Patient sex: M
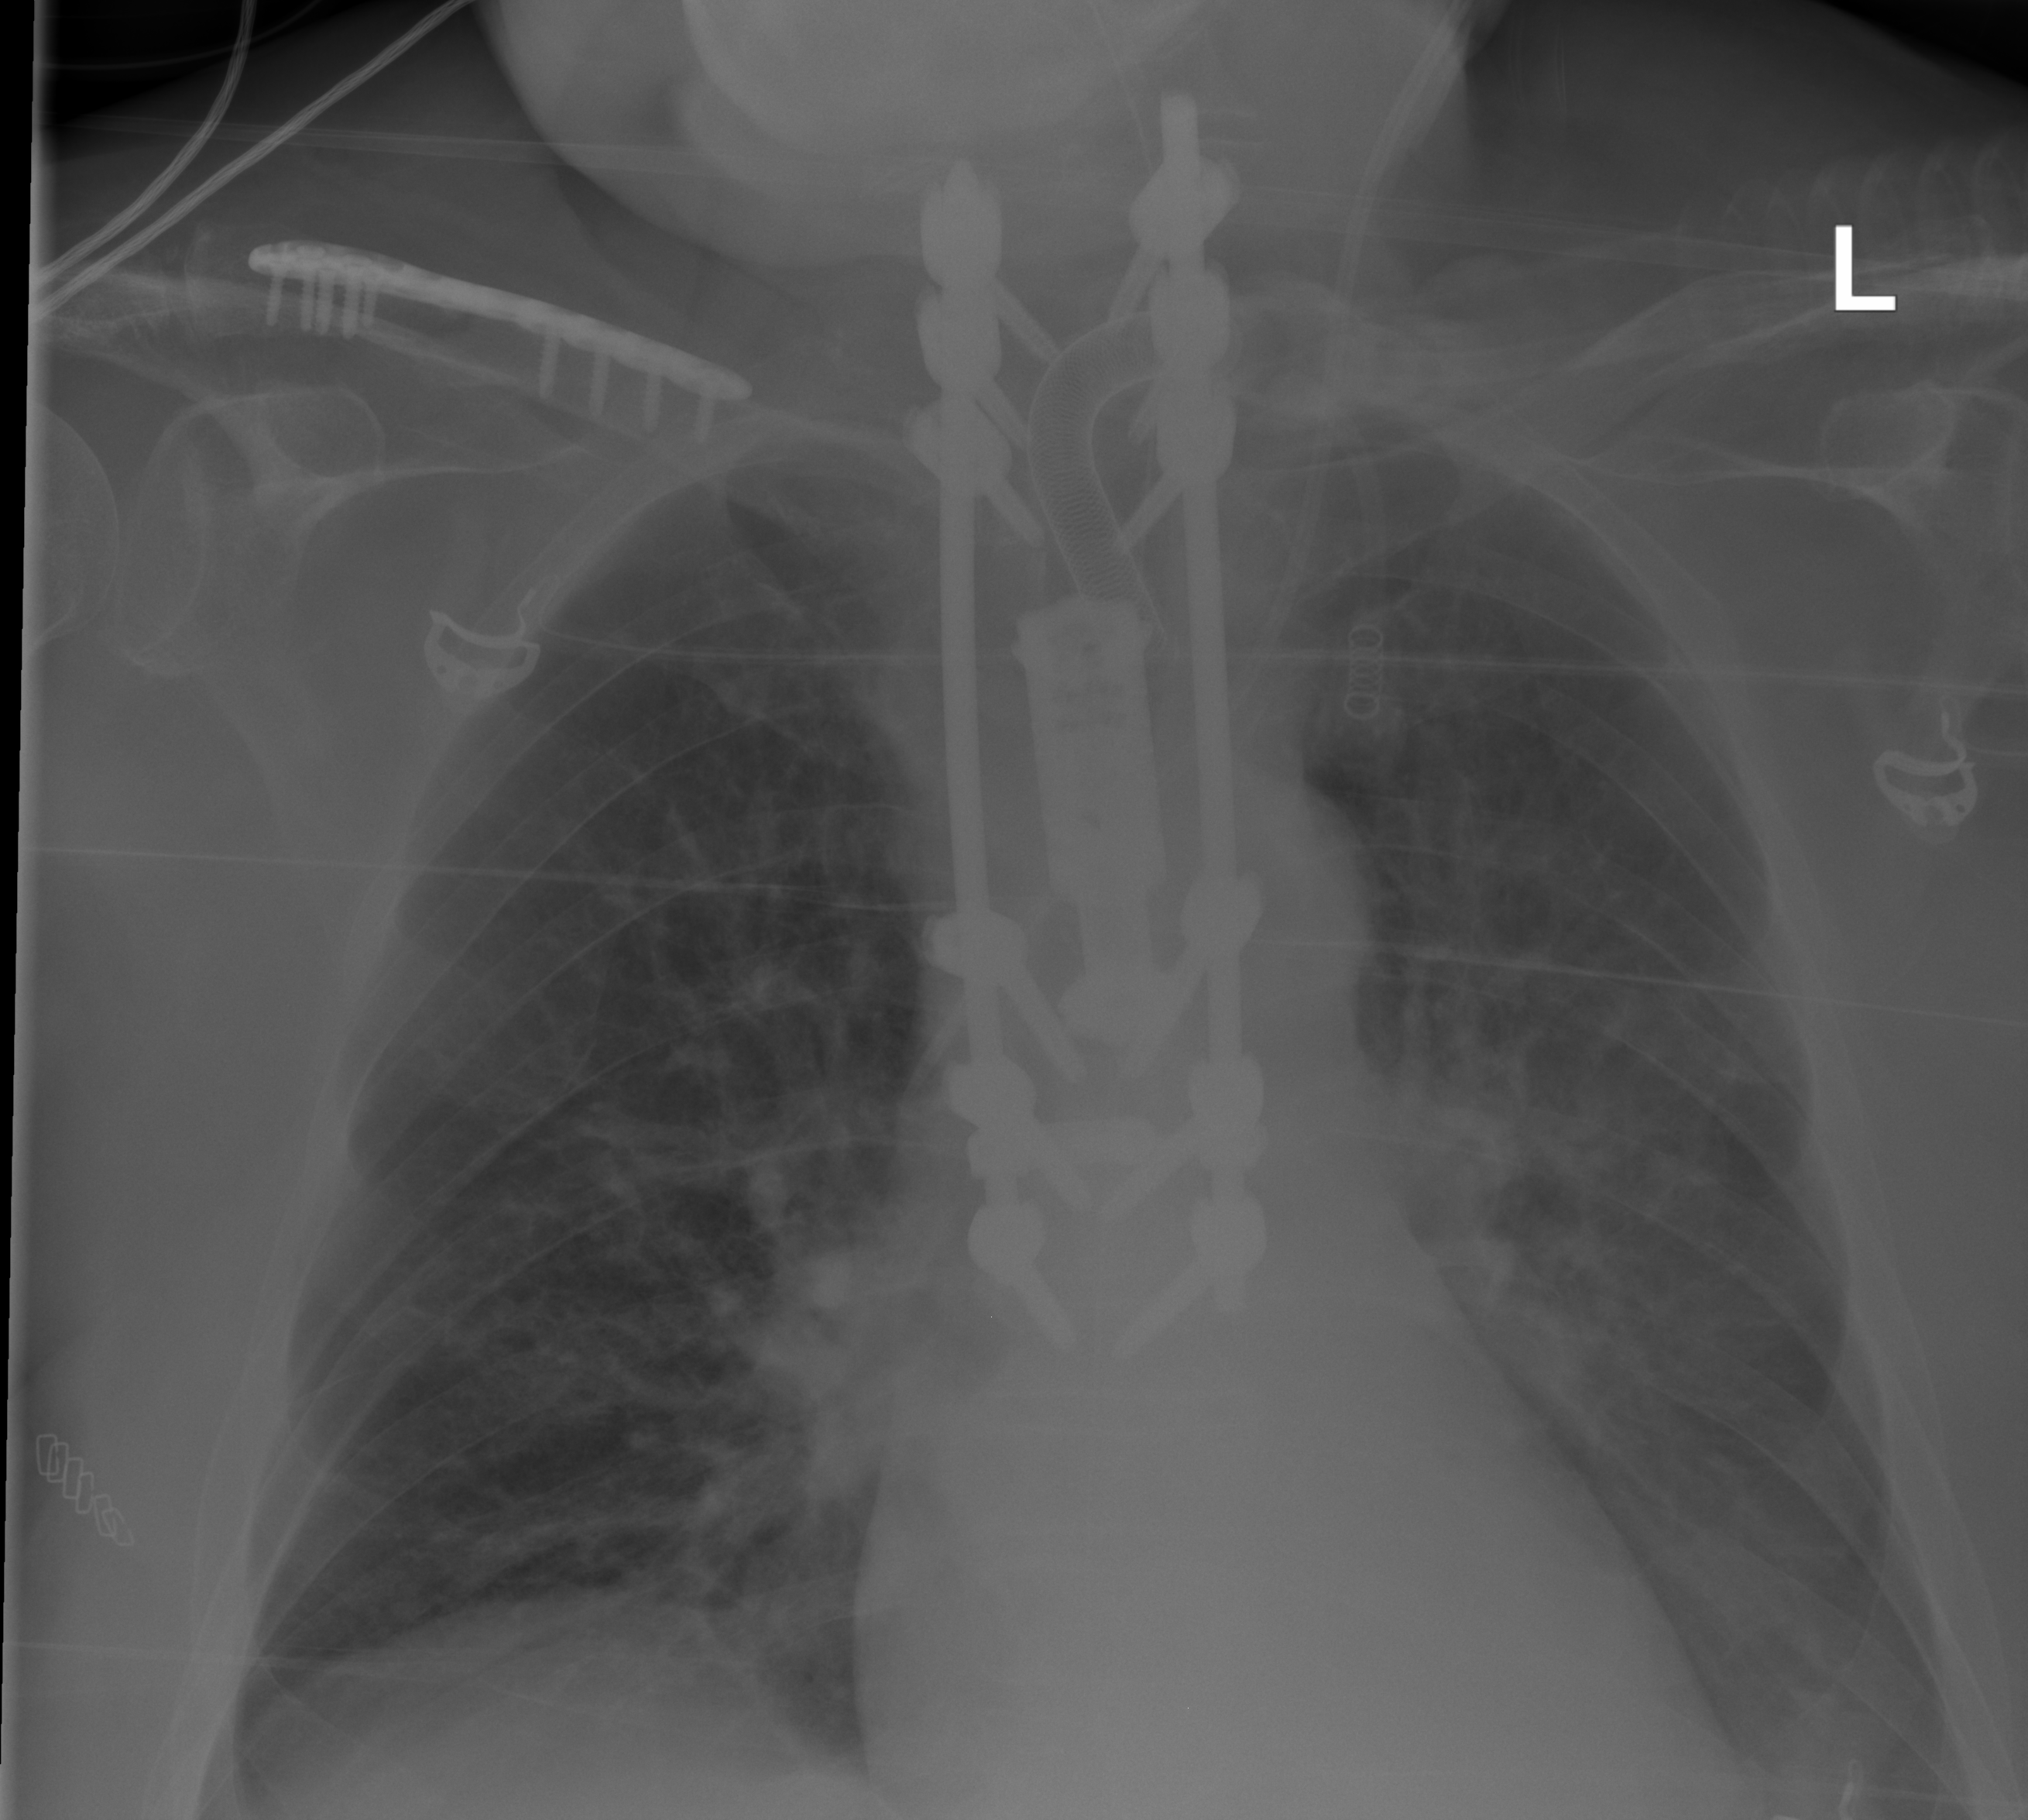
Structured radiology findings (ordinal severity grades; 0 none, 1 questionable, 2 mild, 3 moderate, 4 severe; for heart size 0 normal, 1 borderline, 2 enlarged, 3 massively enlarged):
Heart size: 0
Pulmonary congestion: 2
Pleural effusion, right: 0
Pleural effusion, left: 2
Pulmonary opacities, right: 2
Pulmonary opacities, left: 2
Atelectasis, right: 2
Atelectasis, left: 2